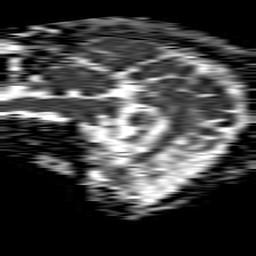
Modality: ADC
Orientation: sagittal
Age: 53
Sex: male
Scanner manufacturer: philips
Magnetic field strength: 1.5 T
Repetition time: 4.6 s
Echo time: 0.08631 s